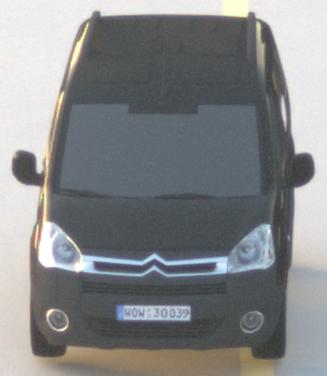
Make: Citroen
Model: Berlingo Kombi VTi 120
Detailed model: Berlingo (II) Kombi
Model produced from: 2009/12
Model produced until: 2012/03
Doors: 5
Color: black
Road condition: dry road
Daytime: dawn
Contrast: medium contrast